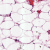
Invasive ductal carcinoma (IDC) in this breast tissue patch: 0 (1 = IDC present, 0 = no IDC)